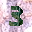
Label: 3